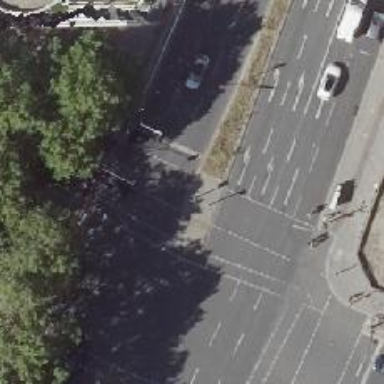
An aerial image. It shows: Traffic island located on footway.